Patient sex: M
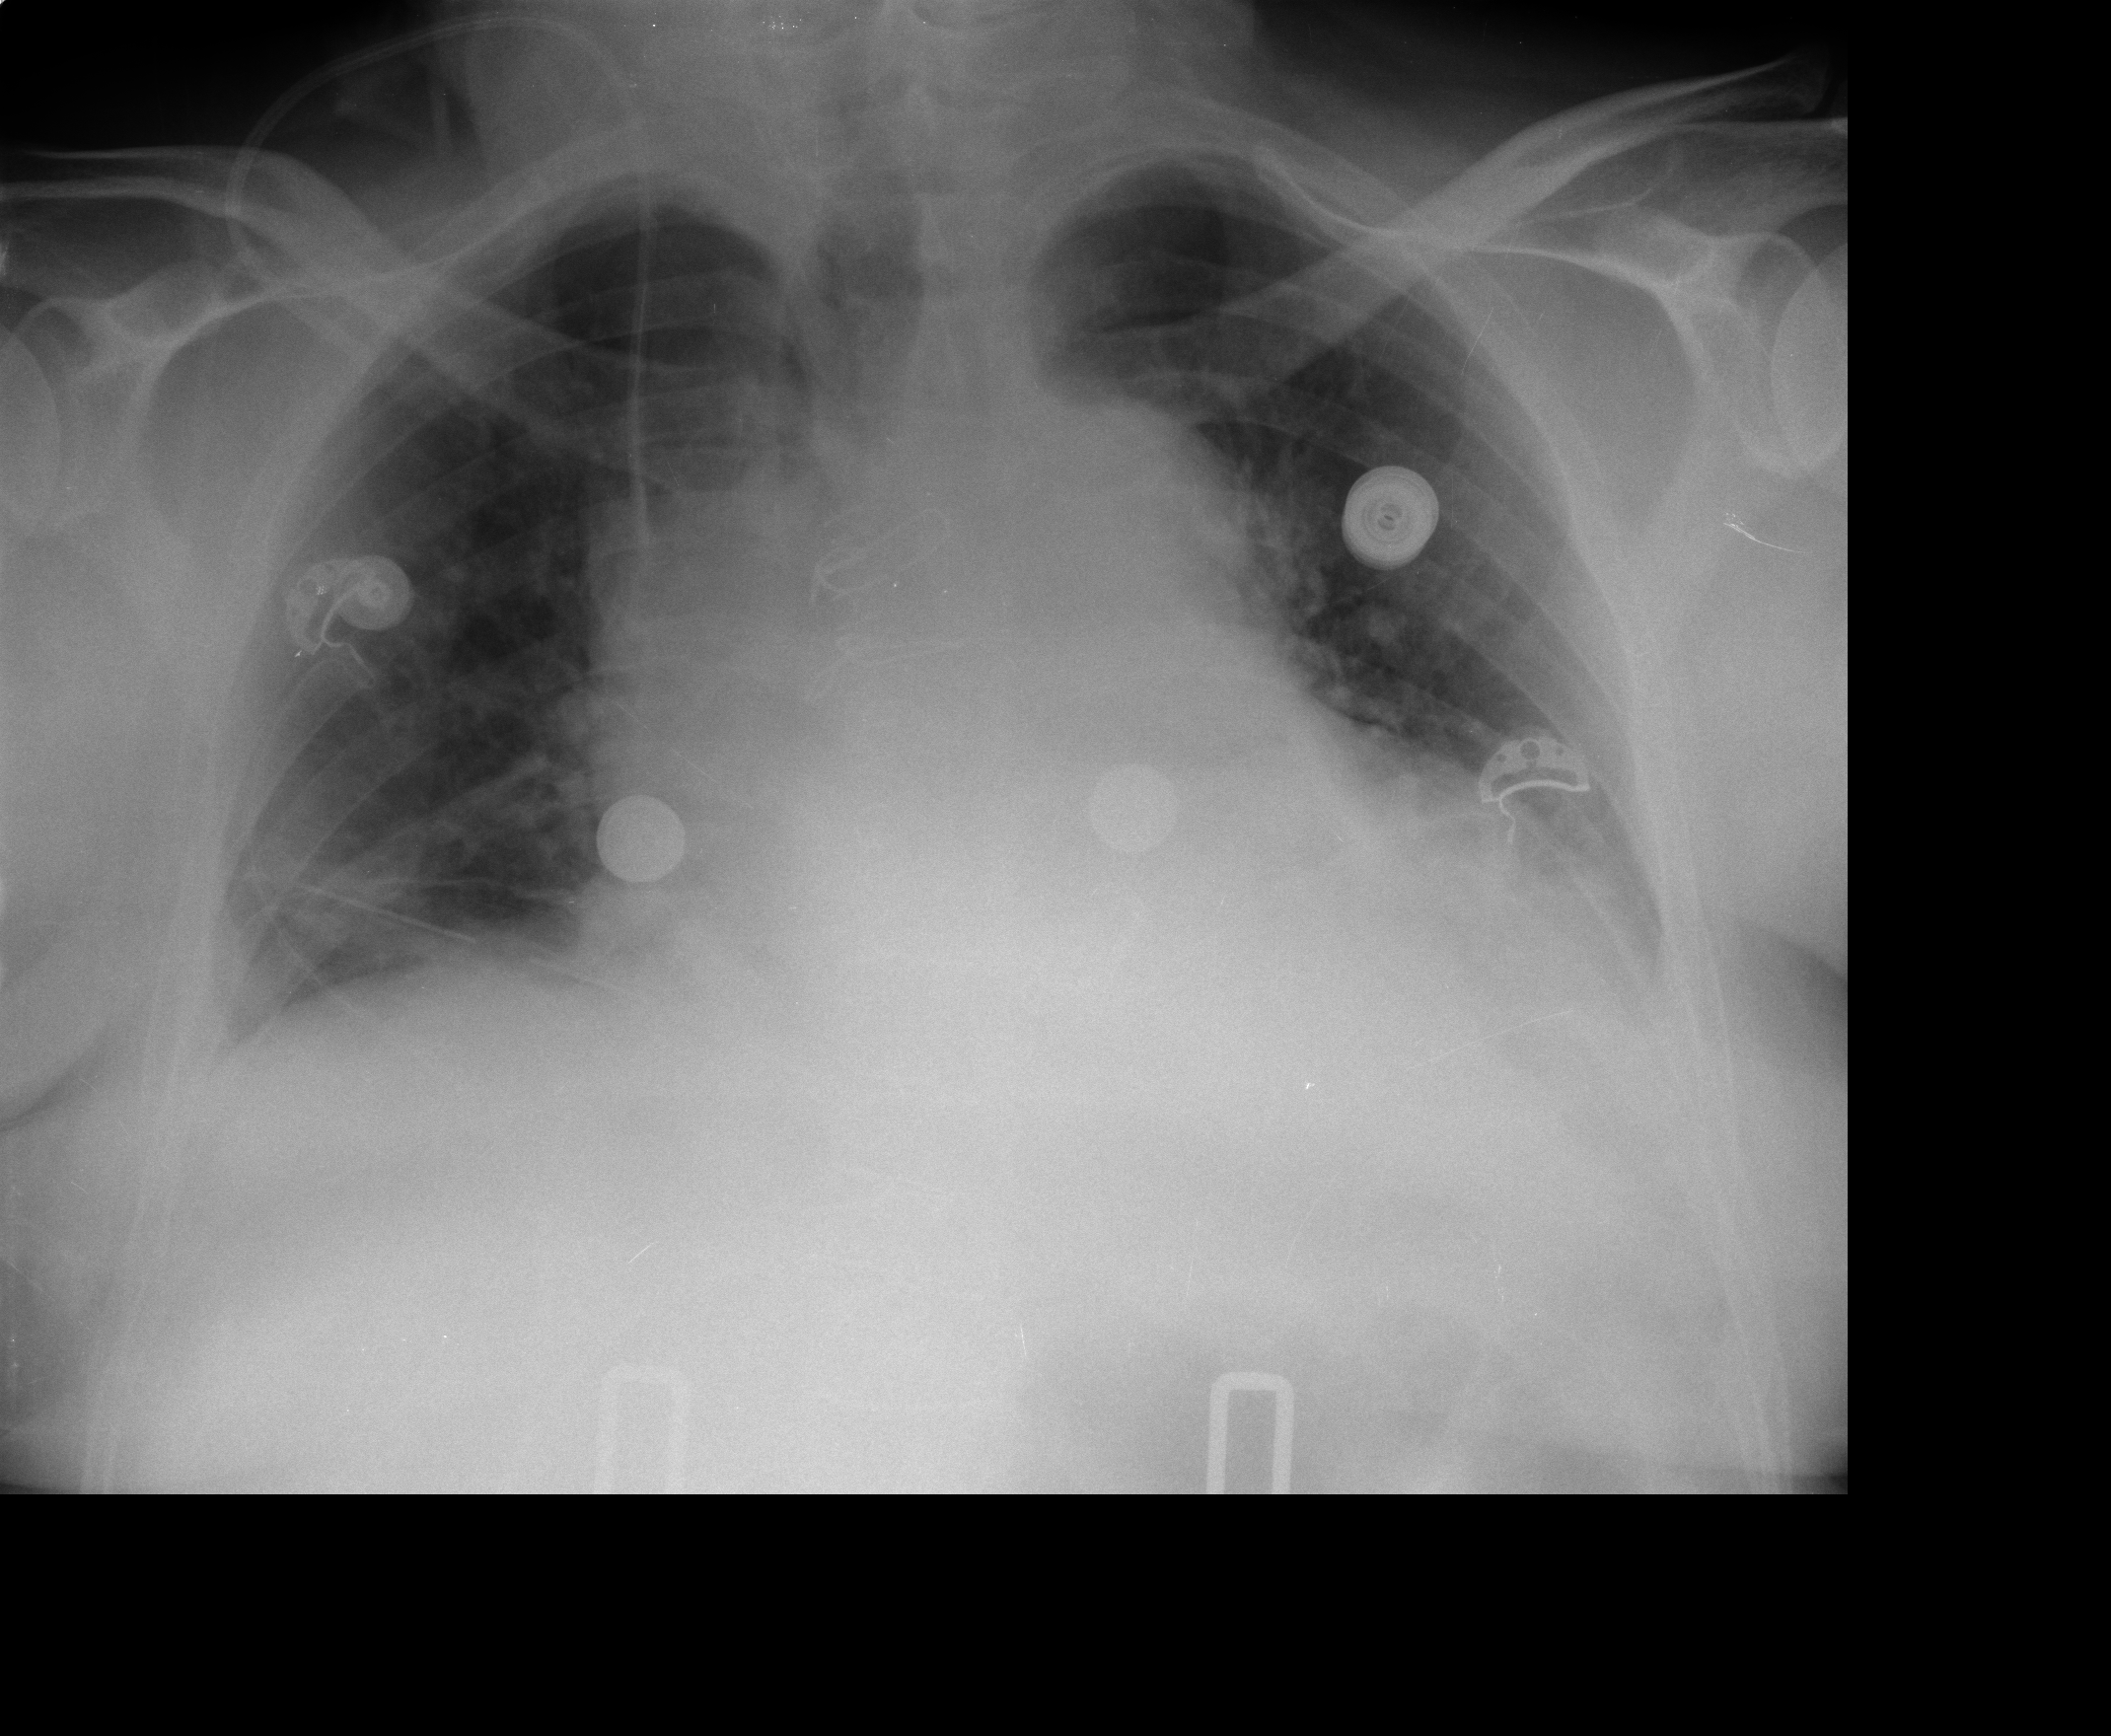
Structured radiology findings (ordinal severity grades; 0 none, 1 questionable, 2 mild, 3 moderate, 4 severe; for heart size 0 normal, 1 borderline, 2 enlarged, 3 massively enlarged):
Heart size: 2
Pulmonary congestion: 2
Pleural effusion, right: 1
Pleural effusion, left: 2
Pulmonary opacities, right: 0
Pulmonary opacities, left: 0
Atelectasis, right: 2
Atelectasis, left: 2